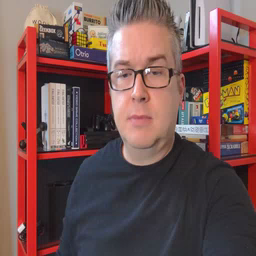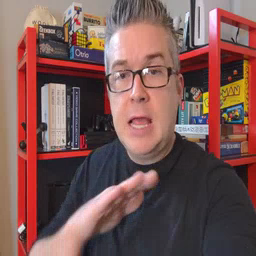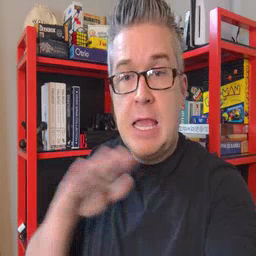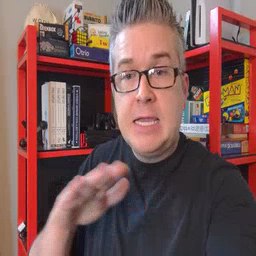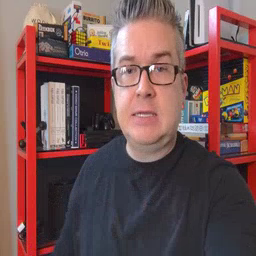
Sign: clean